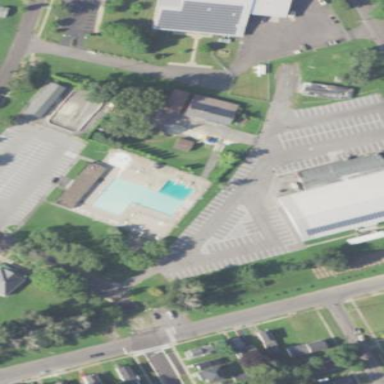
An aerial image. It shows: Sports centre specializing in swimming activities located in leisure land area.